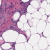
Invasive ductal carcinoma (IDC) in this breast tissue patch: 0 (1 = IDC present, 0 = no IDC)